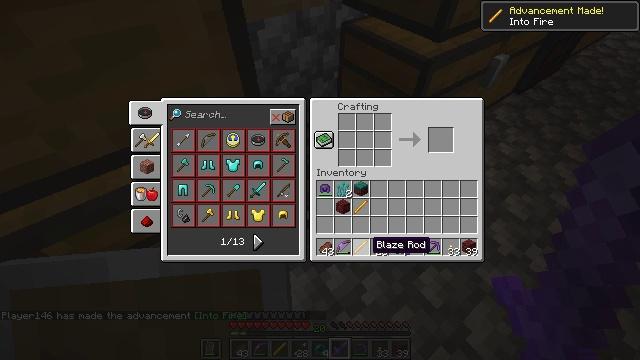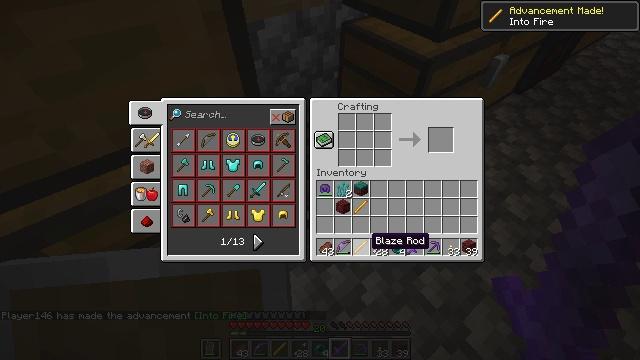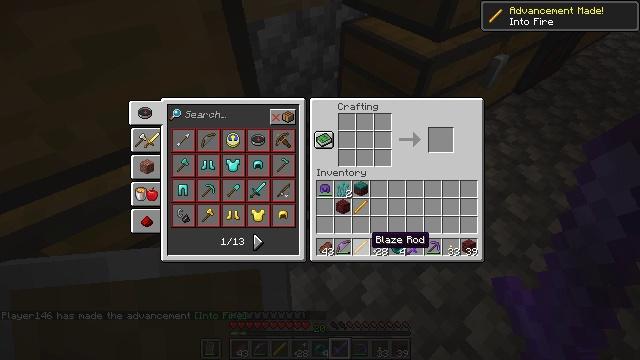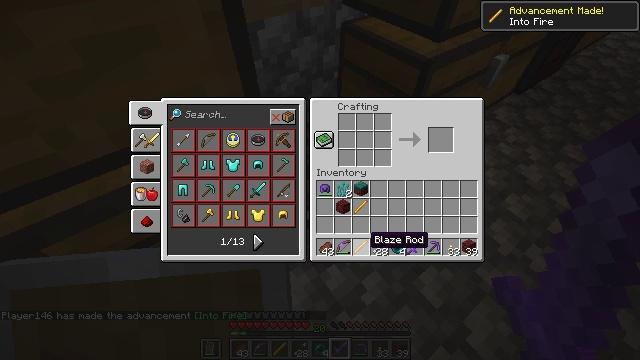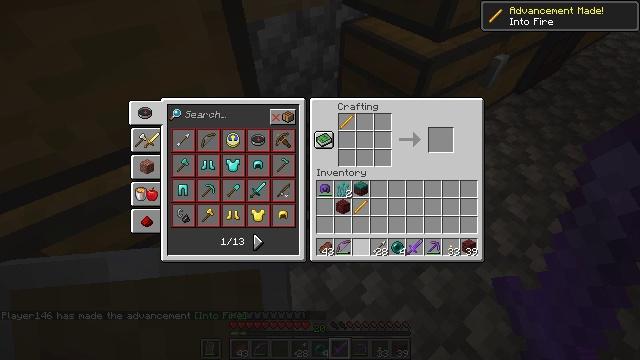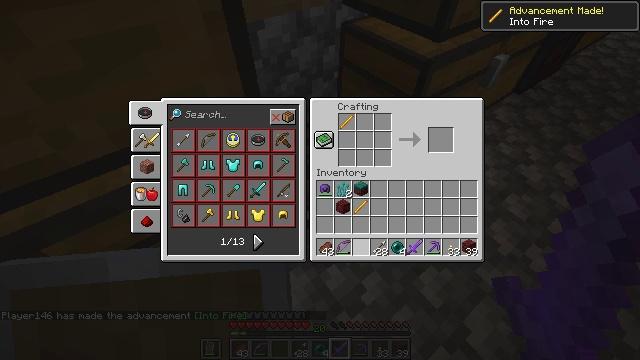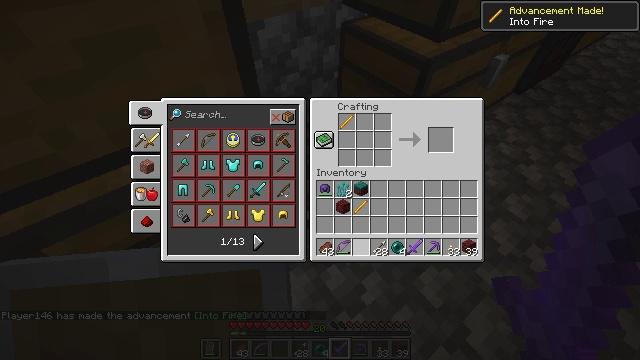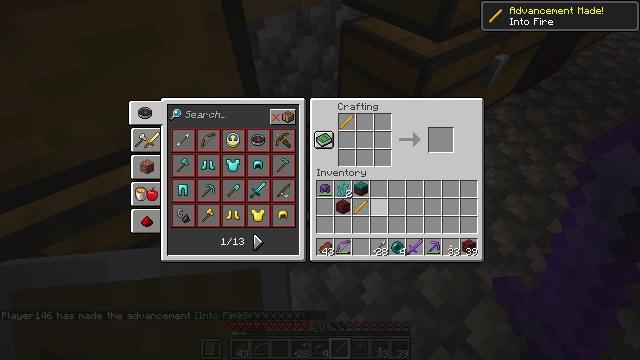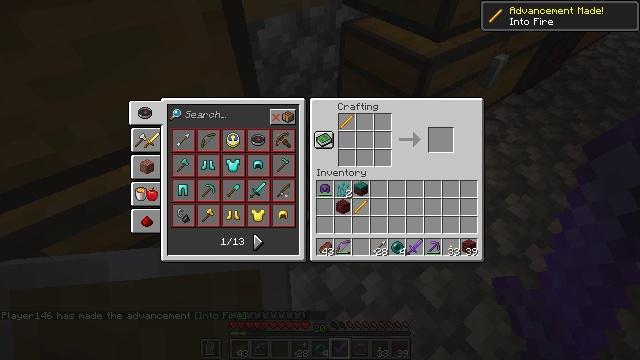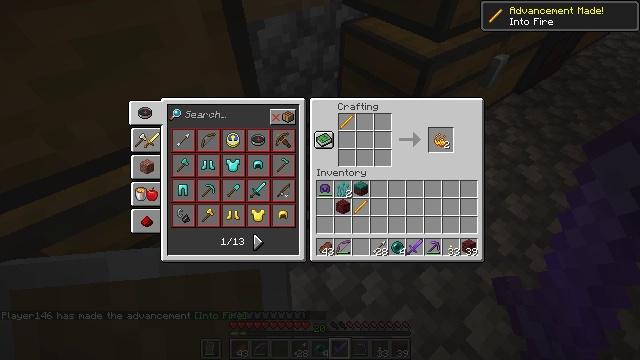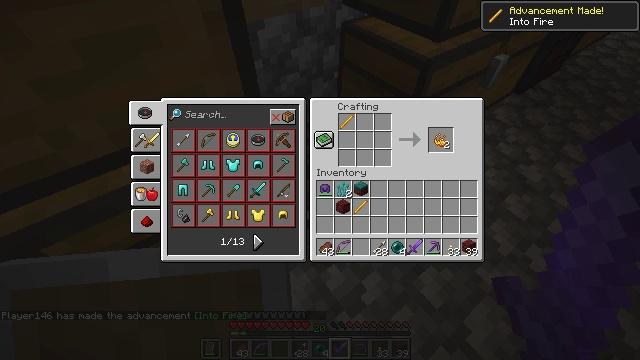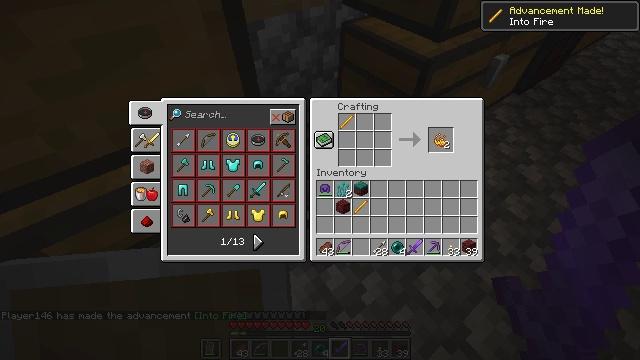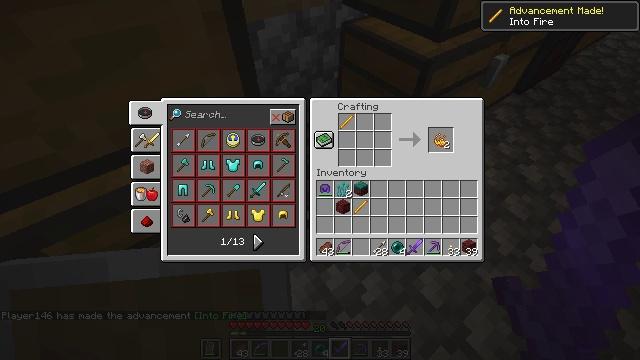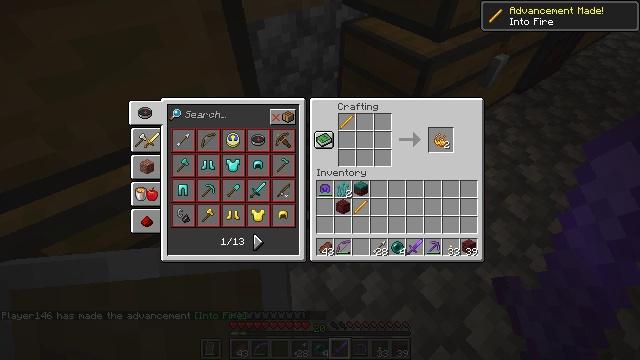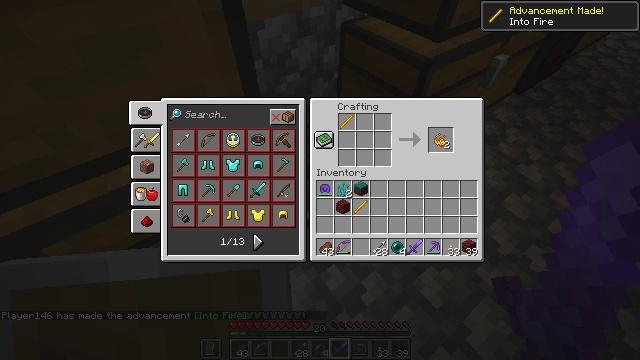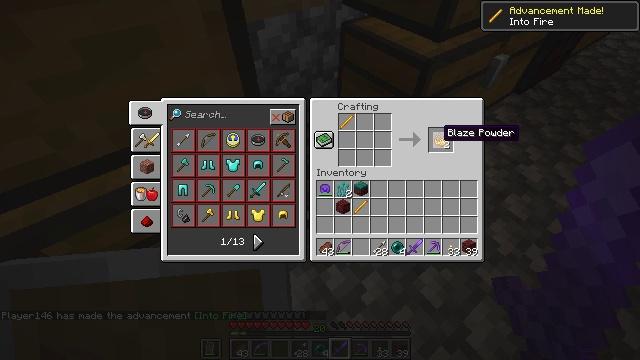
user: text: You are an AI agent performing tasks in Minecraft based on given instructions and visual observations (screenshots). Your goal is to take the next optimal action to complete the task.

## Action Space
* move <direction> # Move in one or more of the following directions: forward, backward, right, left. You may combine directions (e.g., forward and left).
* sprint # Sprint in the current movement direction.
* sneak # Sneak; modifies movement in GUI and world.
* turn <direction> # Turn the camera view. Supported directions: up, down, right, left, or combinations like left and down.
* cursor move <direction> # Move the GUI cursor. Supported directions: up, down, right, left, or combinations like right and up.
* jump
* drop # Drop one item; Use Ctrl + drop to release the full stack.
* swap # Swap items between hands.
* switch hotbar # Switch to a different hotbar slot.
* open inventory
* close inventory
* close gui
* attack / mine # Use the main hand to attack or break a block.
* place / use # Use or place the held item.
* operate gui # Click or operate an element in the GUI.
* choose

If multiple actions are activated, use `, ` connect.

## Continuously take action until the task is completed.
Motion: motion action
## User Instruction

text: Use blaze rods to make blaze powder.
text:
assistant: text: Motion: sneak
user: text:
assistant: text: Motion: sneak
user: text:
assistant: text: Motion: sneak
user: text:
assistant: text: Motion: sneak, use / place
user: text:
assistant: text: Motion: sneak, use / place
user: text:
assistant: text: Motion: sneak, turn up
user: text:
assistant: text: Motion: sneak, turn right and up
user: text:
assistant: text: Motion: sneak, turn right and up
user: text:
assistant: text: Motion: sneak, turn up
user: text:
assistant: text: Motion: sneak
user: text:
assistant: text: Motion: sneak
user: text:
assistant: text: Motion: turn right and up
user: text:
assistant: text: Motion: turn right
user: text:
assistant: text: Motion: no_op
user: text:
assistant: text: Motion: no_op
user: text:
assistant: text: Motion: no_op
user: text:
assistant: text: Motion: sneak
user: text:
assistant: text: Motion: sneak
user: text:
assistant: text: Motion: sneak
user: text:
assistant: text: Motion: sneak, use / place
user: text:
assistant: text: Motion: sneak, use / place
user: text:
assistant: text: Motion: sneak, use / place
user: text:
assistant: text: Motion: sneak
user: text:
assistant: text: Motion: sneak
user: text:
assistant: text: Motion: sneak